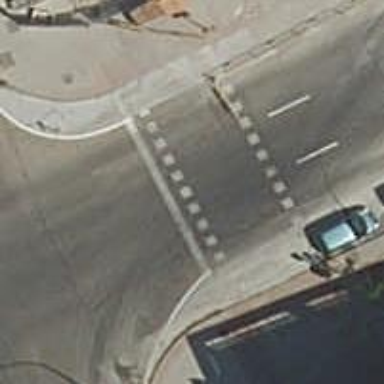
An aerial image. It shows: Crossing with traffic signals.